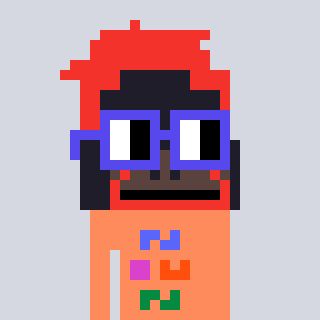
a pixel art character with square blue glasses, a orangutan-shaped head and a peachy-colored body on a cool background